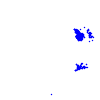
Particle: electron